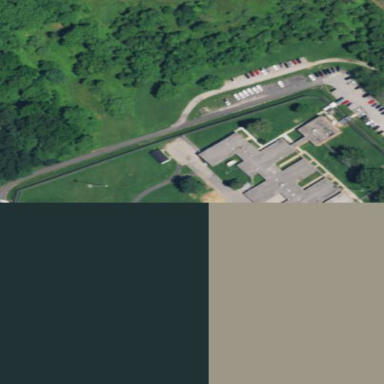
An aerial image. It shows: Prison.